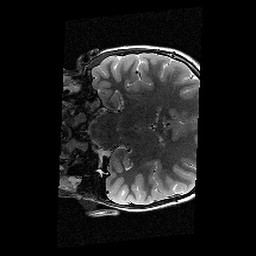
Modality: T2w
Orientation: coronal
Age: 11
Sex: female
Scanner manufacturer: siemens
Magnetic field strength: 3 T
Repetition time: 9.23 s
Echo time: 0.067 s